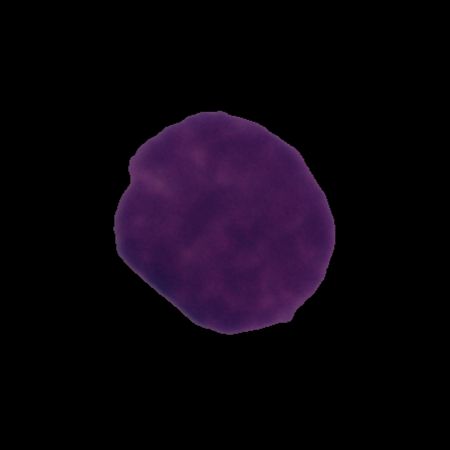
Label: cancer